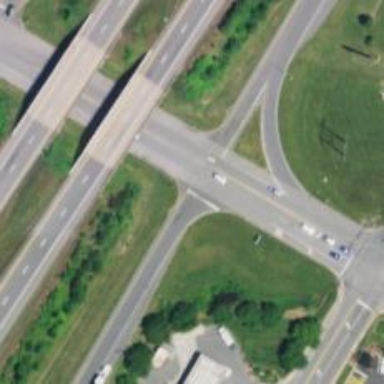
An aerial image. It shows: Stop road.